Aerial crown-view tile of a tropical tree (Barro Colorado Island, Panama), acquired 20250512:
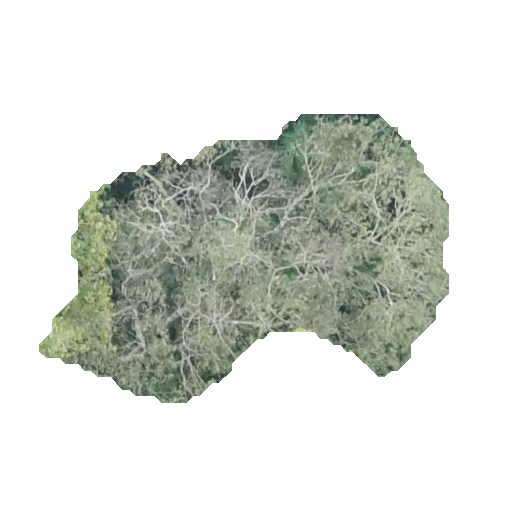
Species: Luehea seemannii
GBIF accepted scientific name: Luehea seemannii
Crown area: 117.193 m²